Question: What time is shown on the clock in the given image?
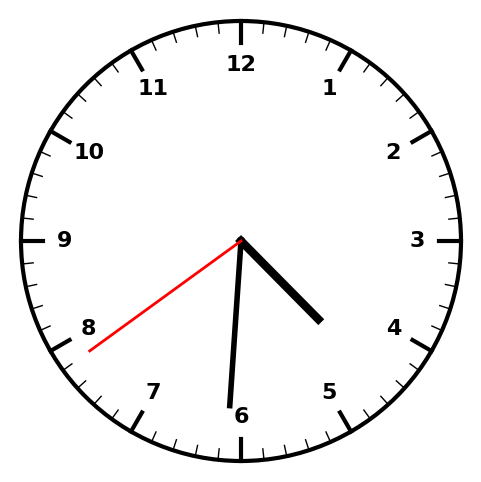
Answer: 04:30:39